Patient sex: F
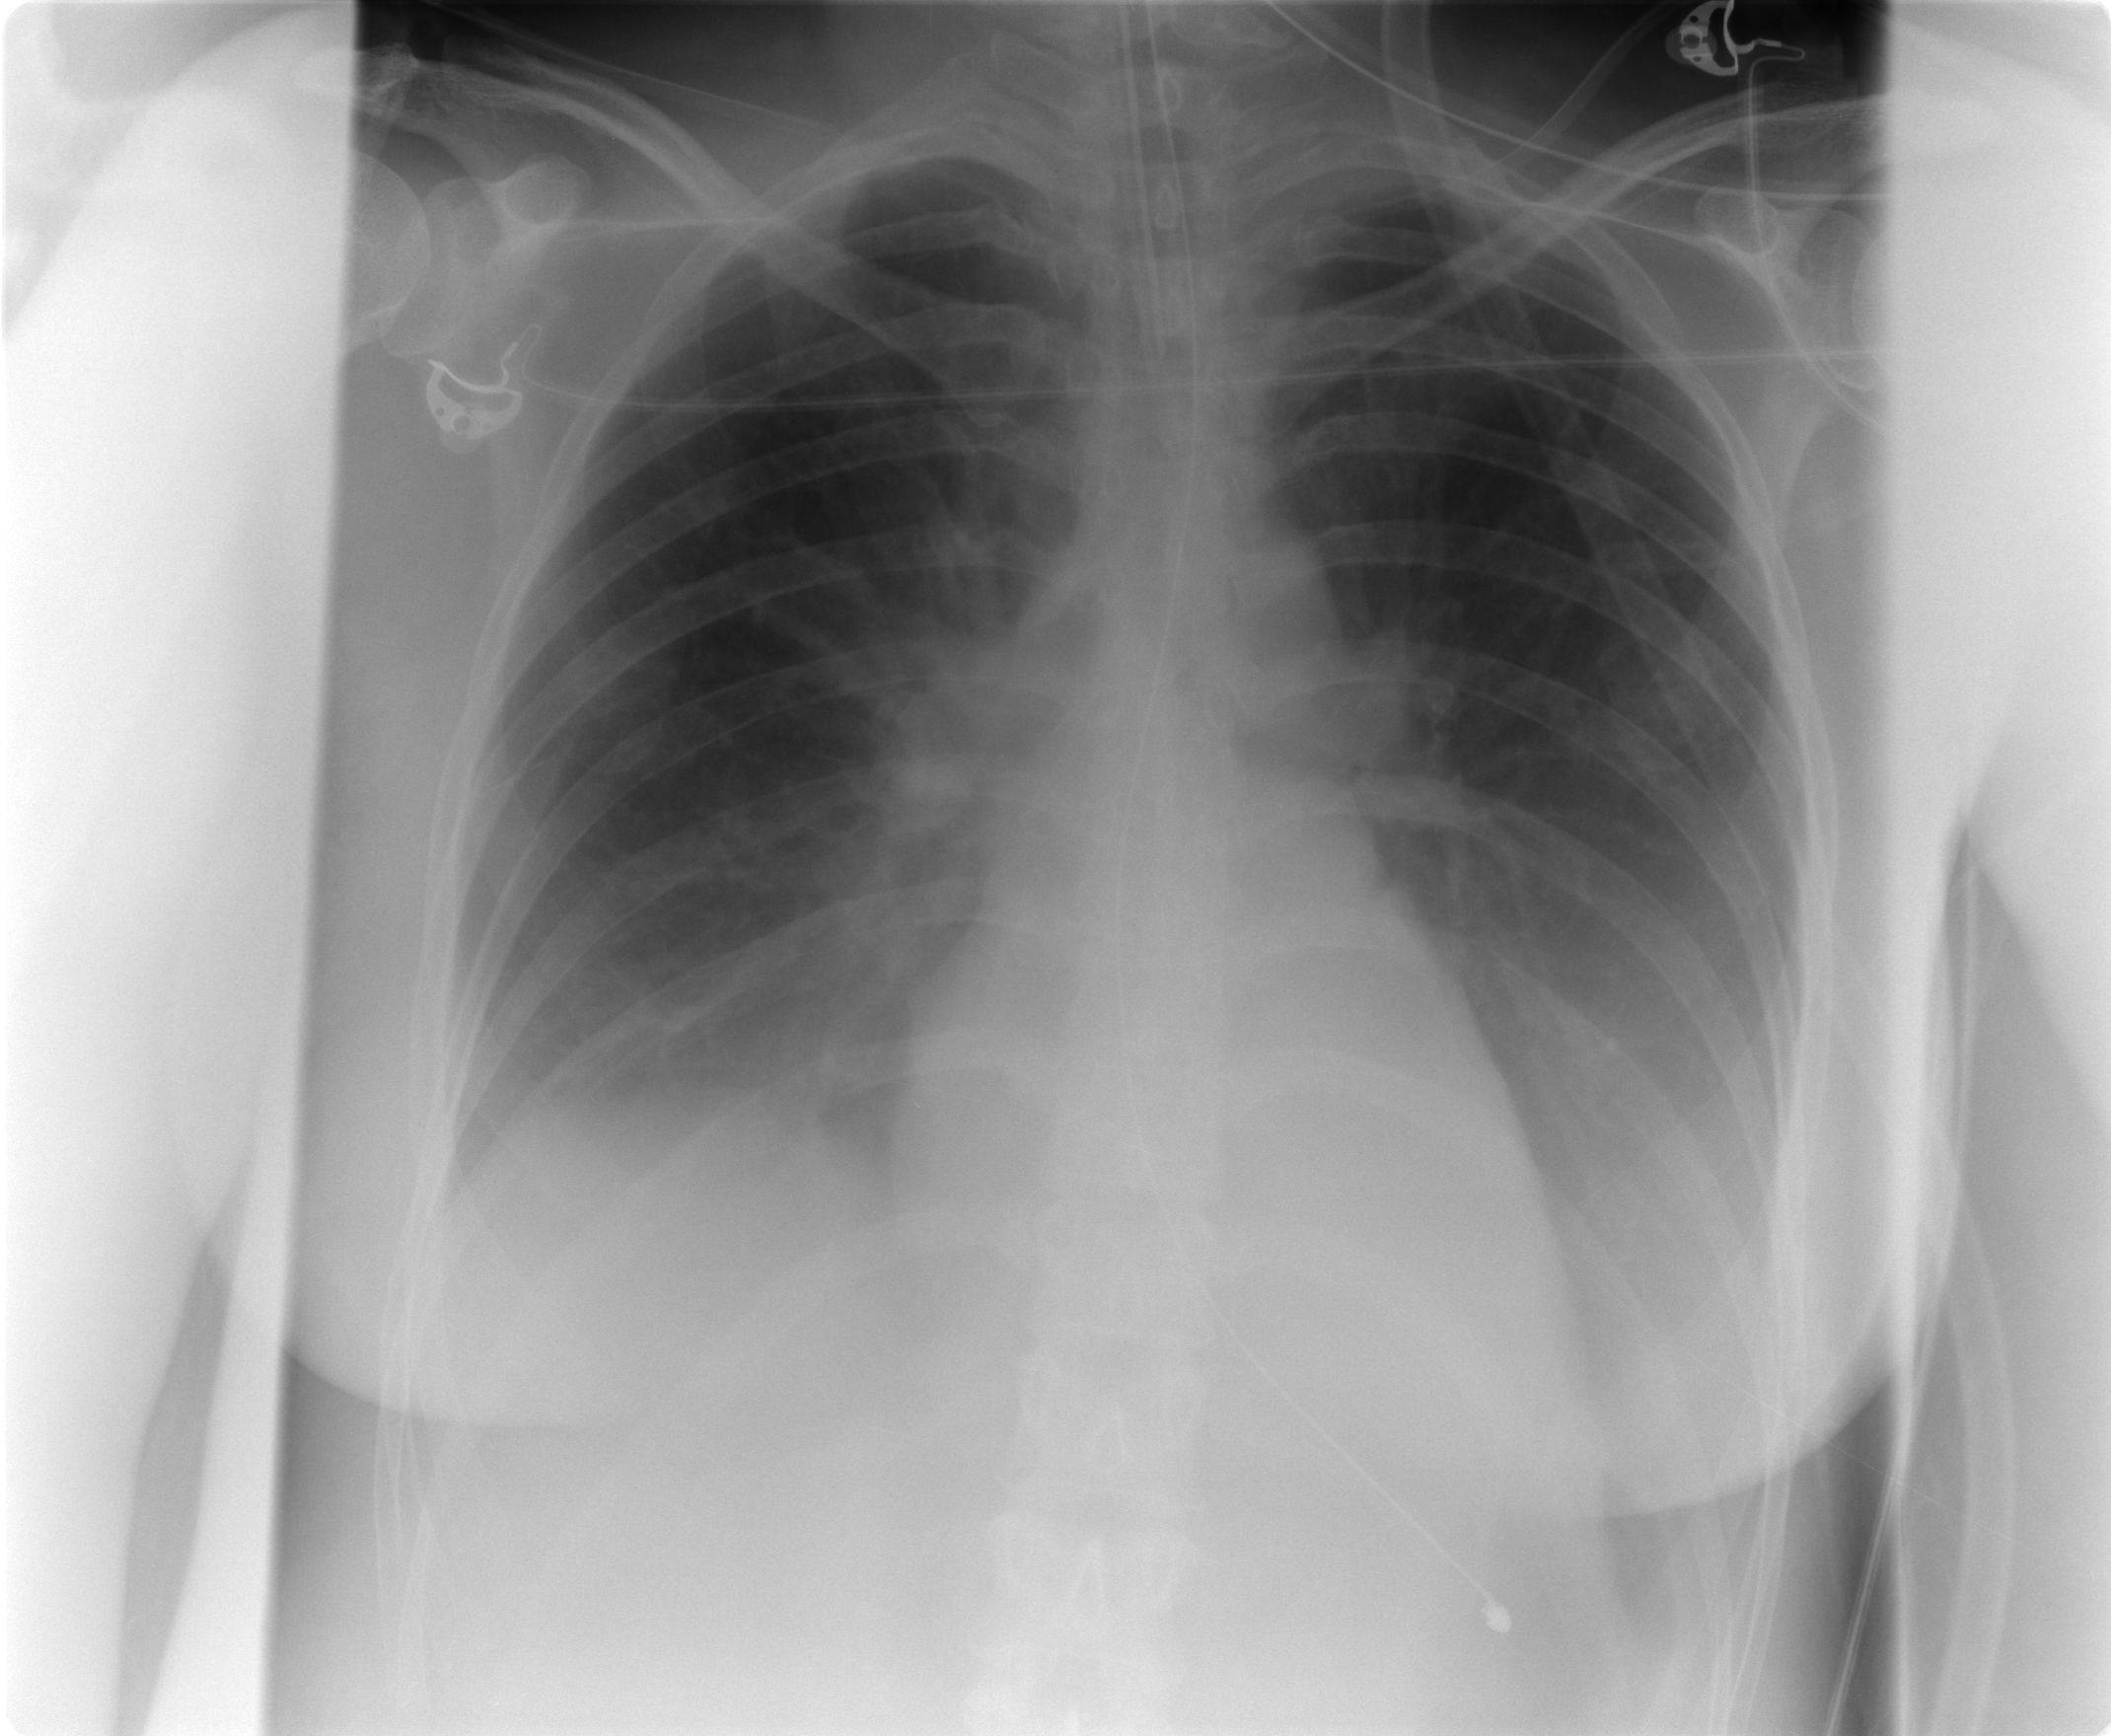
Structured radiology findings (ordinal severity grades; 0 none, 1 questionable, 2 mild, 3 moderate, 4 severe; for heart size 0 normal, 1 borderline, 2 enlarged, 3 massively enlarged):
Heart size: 0
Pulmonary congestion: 1
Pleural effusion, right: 1
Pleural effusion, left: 2
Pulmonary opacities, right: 0
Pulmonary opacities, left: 0
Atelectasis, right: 2
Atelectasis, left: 2